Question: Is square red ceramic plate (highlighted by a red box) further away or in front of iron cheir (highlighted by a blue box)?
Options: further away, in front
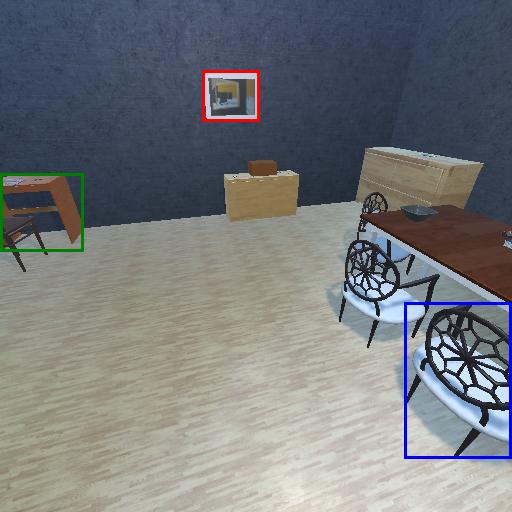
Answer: further away